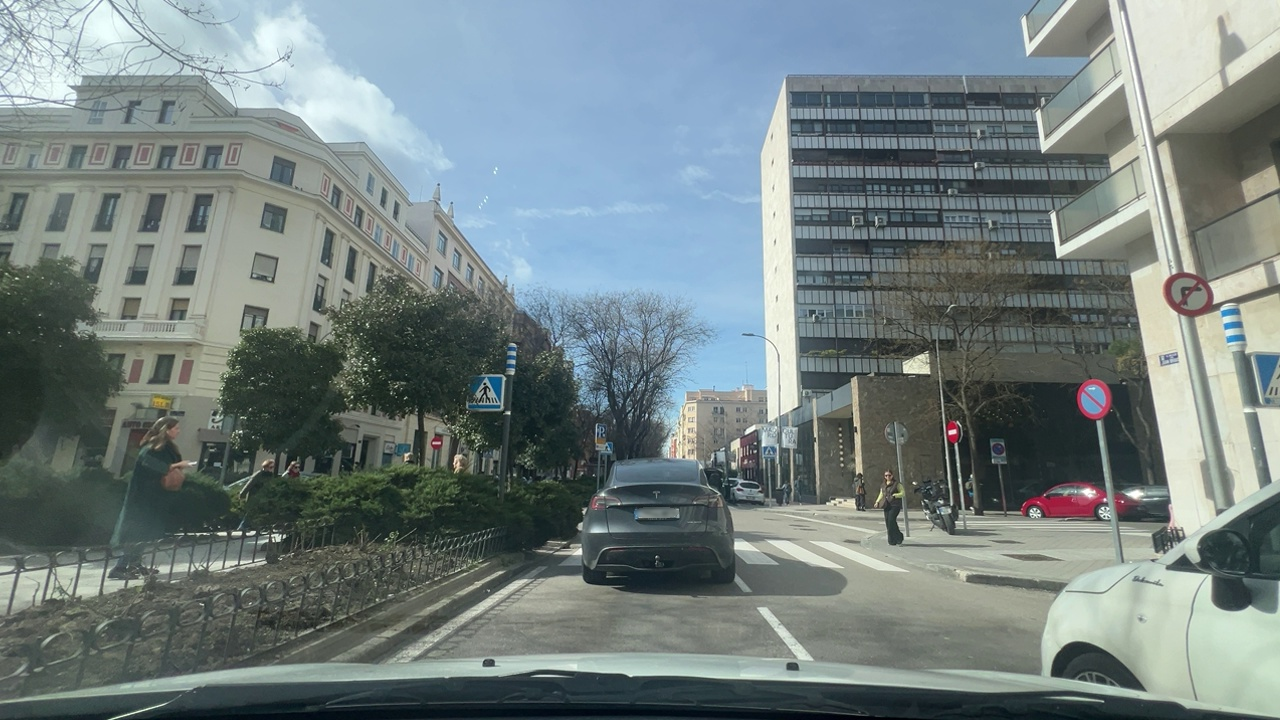
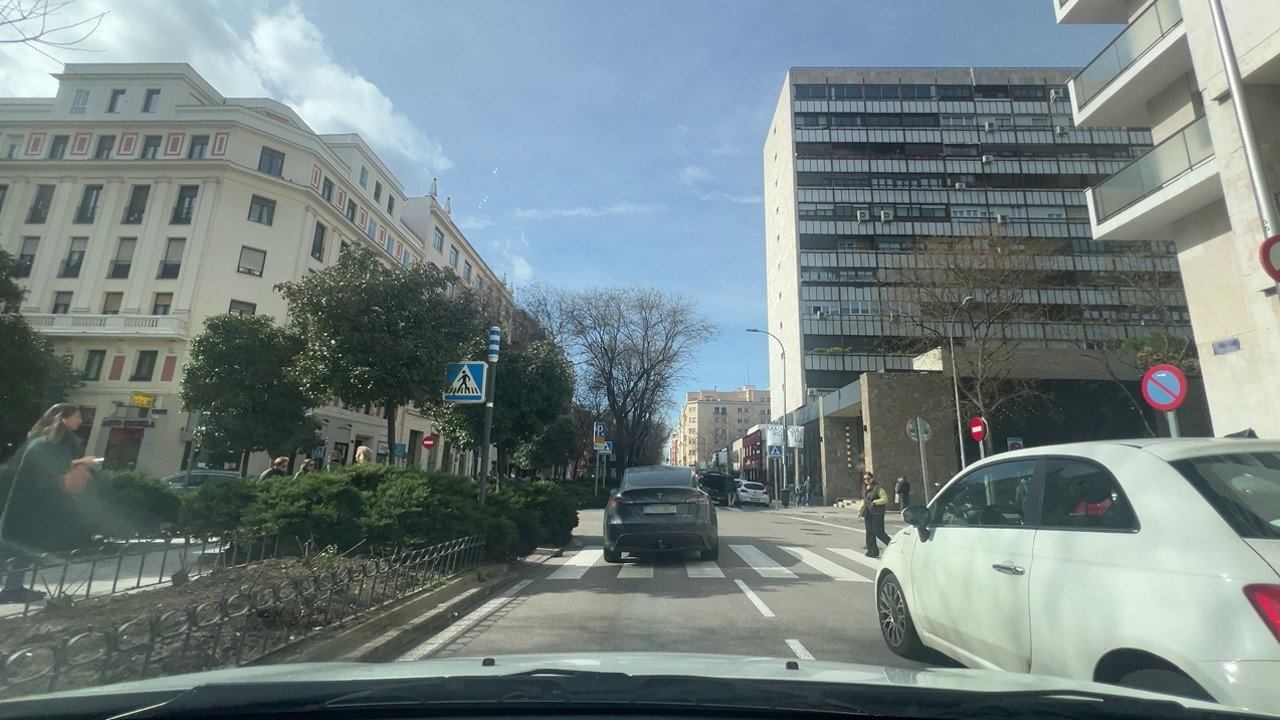
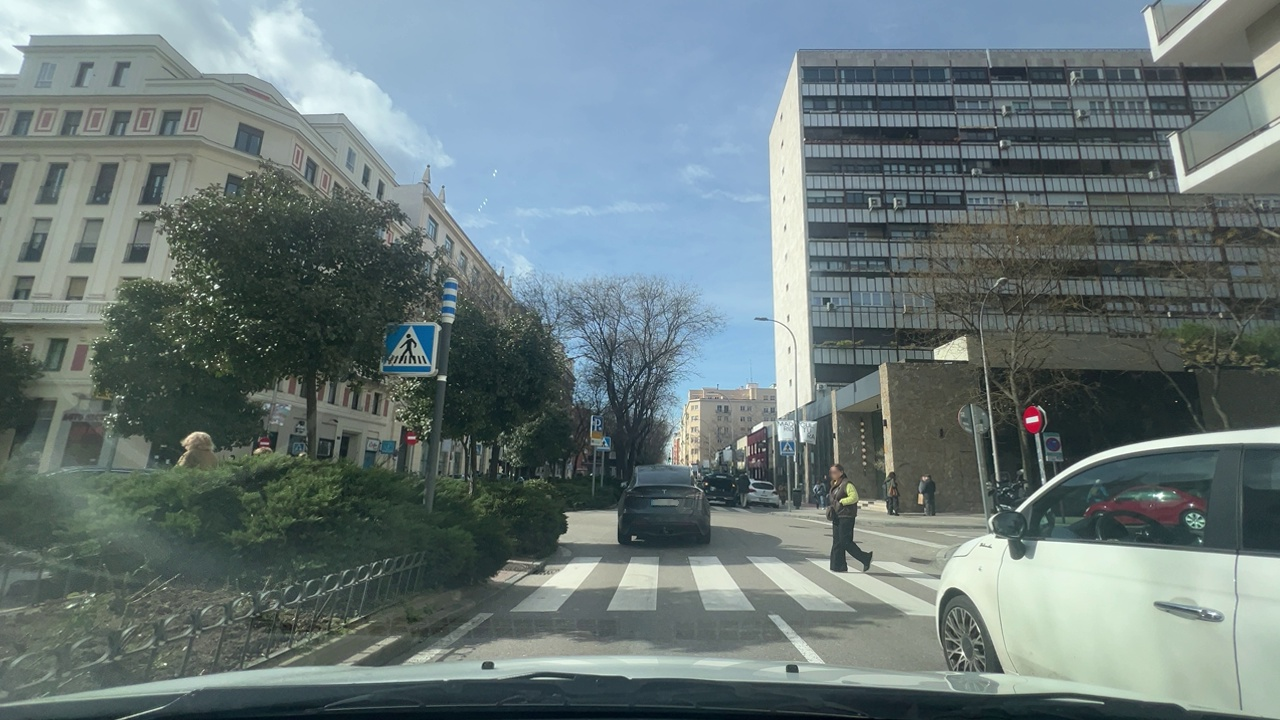
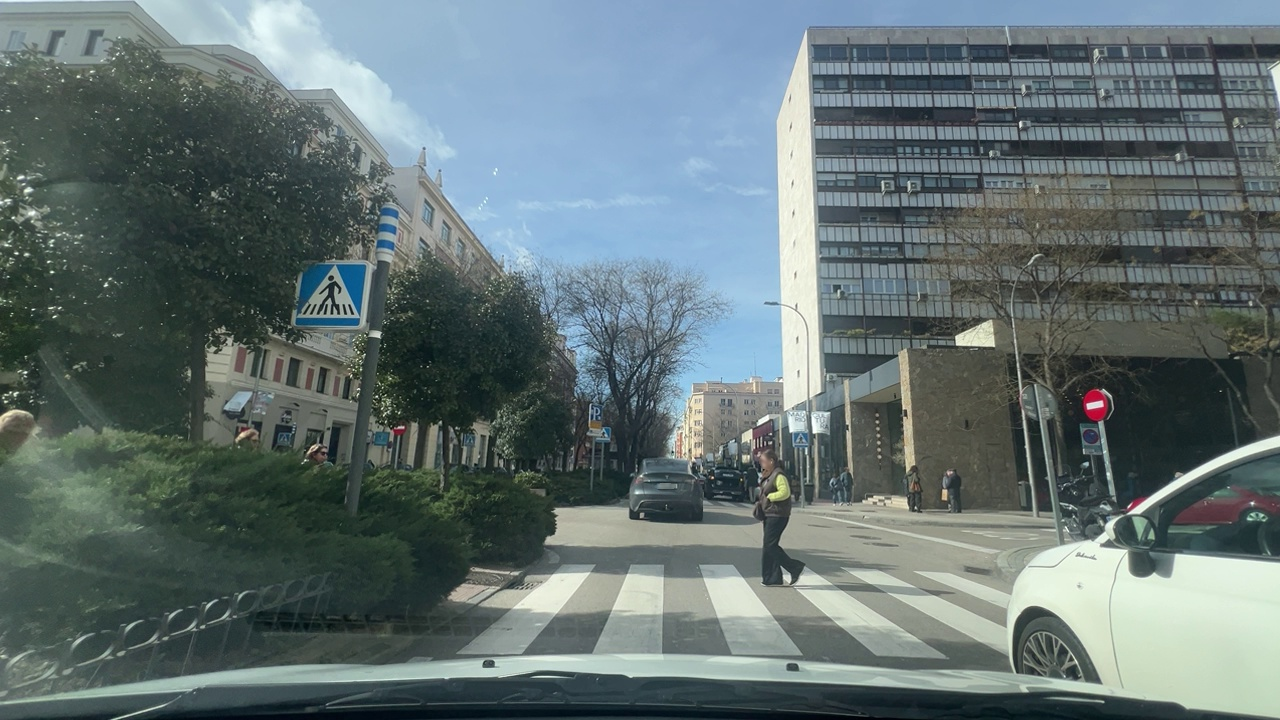
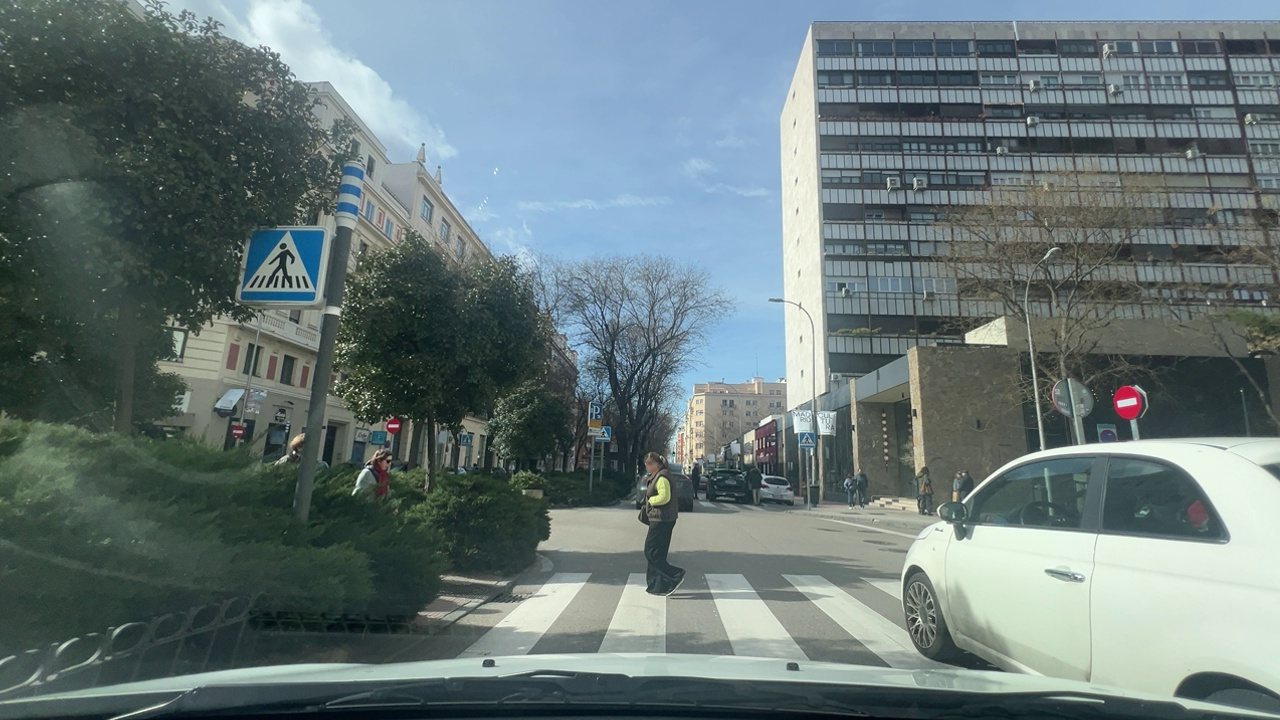
Situation: Crossing object
Question: Is there any discontinuity in the ego lane ahead?
Answer: No
Reasoning: There is a crosswalk but nothing else more

Situation: Crossing object
Question: Is any vehicle or pedestrian crossing the path of the ego vehicle from a different direction?
Answer: Yes
Reasoning: There is a pedestrian crossingperpendicular from right to left

Situation: Crossing object
Question: Is there a vehicle ahead in the ego lane traveling in the same direction as the ego vehicle?
Answer: Yes
Reasoning: There is a dark grey vehicle that continues driving

Situation: Crossing object
Question: Is there any crossing object in the ego lane ahead?
Answer: No
Reasoning: Only the pedestrian crossed